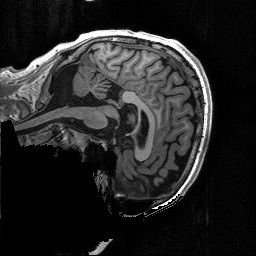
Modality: T1w
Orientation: sagittal